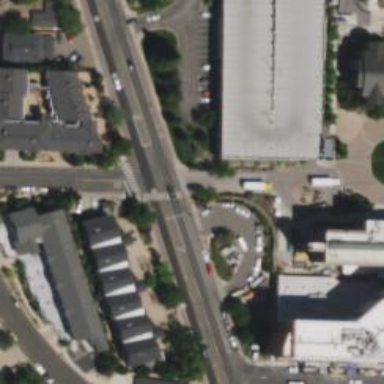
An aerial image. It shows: Secondary road with separate asphalt sidewalk.